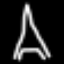
Label: The Eiffel Tower